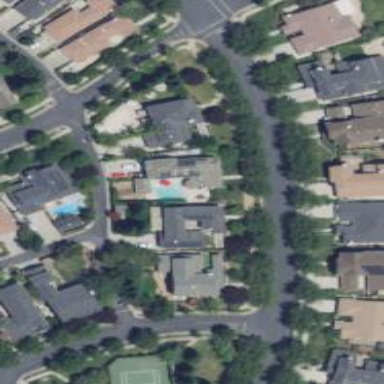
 perfect for leisure and relaxation on land."